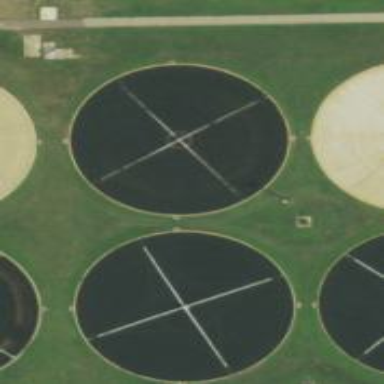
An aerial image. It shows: Basin for wastewater.